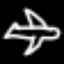
Label: airplane